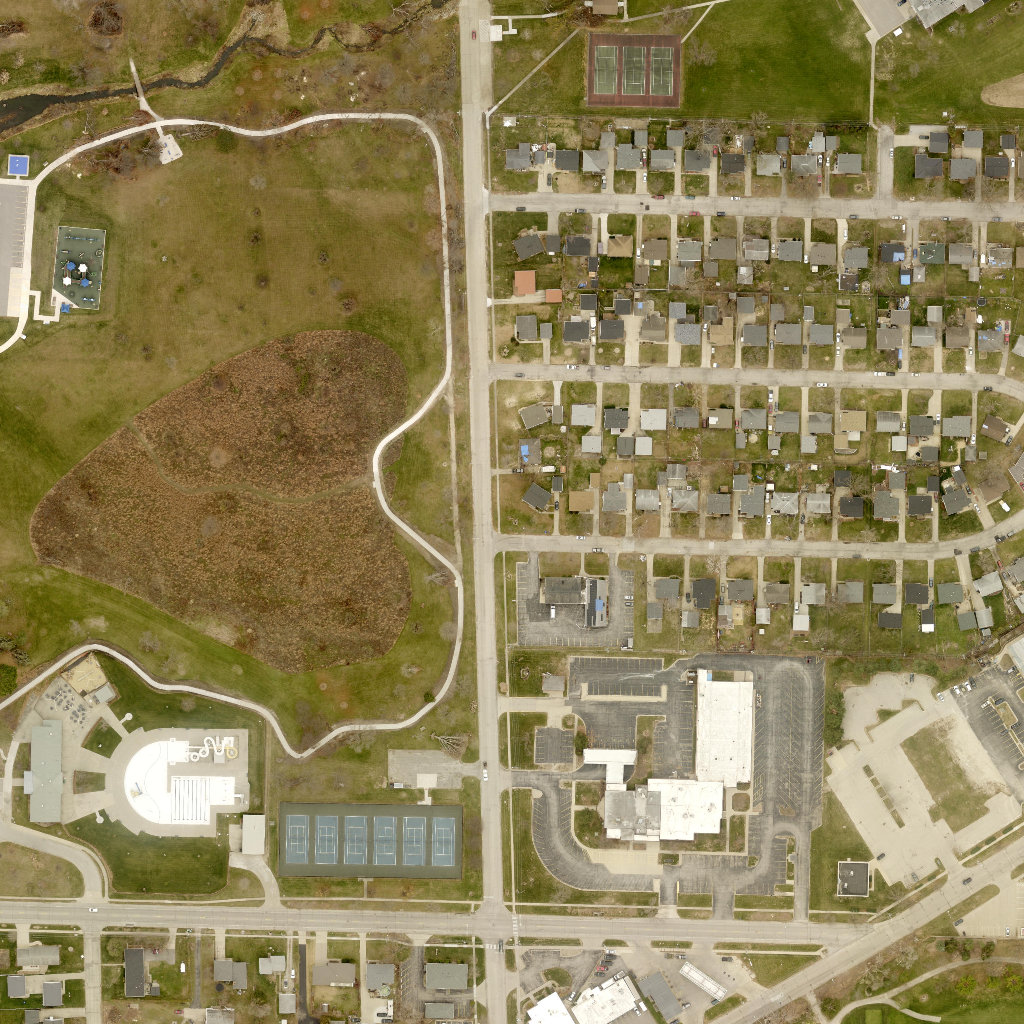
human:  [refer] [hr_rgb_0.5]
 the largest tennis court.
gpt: <box>[[26, 78, 45, 85, 0]]</box>